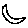
Label: moon